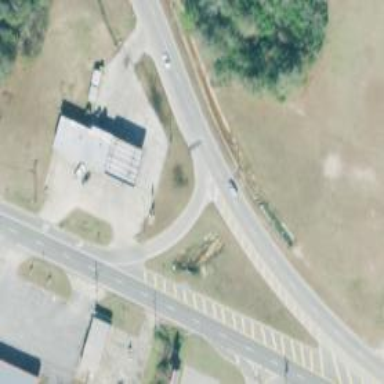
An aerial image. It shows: Asphalt trunk link road.